Interaction volume radius: 5 \u00c5
Interaction volume height: 15 \u00c5
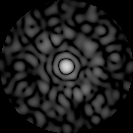
Disorder parameter: 0.8257